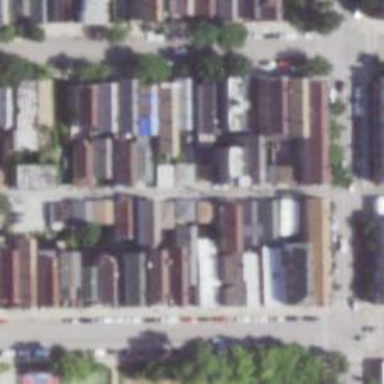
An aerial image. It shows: Alleyway designated as service road.